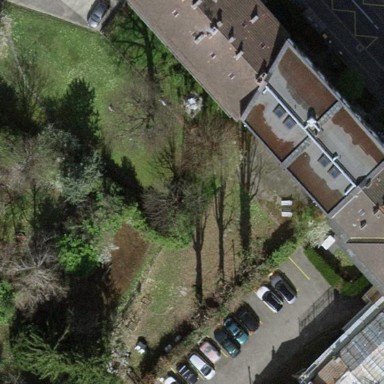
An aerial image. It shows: Garden enclosed by fence.